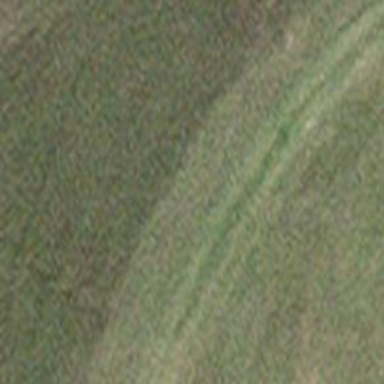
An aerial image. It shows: Grass track with grade4 surface.